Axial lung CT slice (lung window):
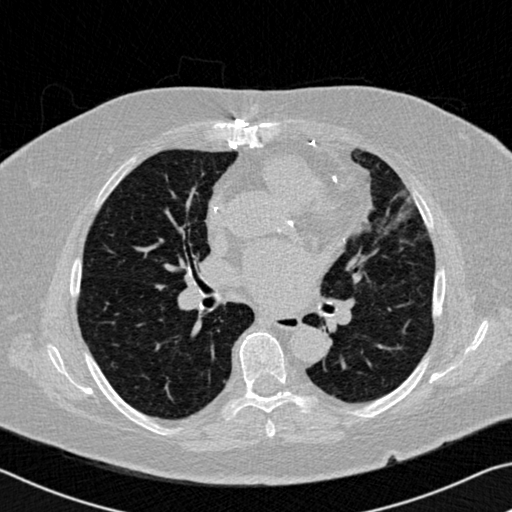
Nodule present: no